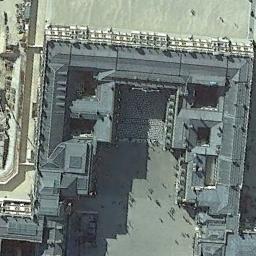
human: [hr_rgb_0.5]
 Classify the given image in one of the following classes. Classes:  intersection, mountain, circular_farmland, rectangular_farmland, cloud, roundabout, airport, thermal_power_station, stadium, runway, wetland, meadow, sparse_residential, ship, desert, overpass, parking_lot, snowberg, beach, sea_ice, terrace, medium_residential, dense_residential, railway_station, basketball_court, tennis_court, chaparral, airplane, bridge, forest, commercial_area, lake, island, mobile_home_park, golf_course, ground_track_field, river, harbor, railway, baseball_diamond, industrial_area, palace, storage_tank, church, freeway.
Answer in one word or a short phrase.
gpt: palace